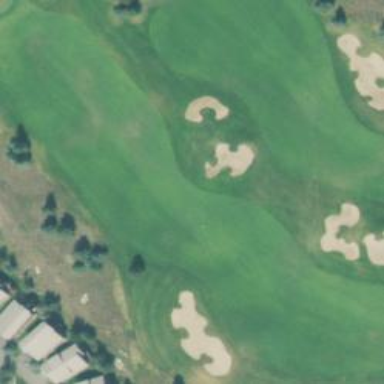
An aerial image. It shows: Golf hole.